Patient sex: M
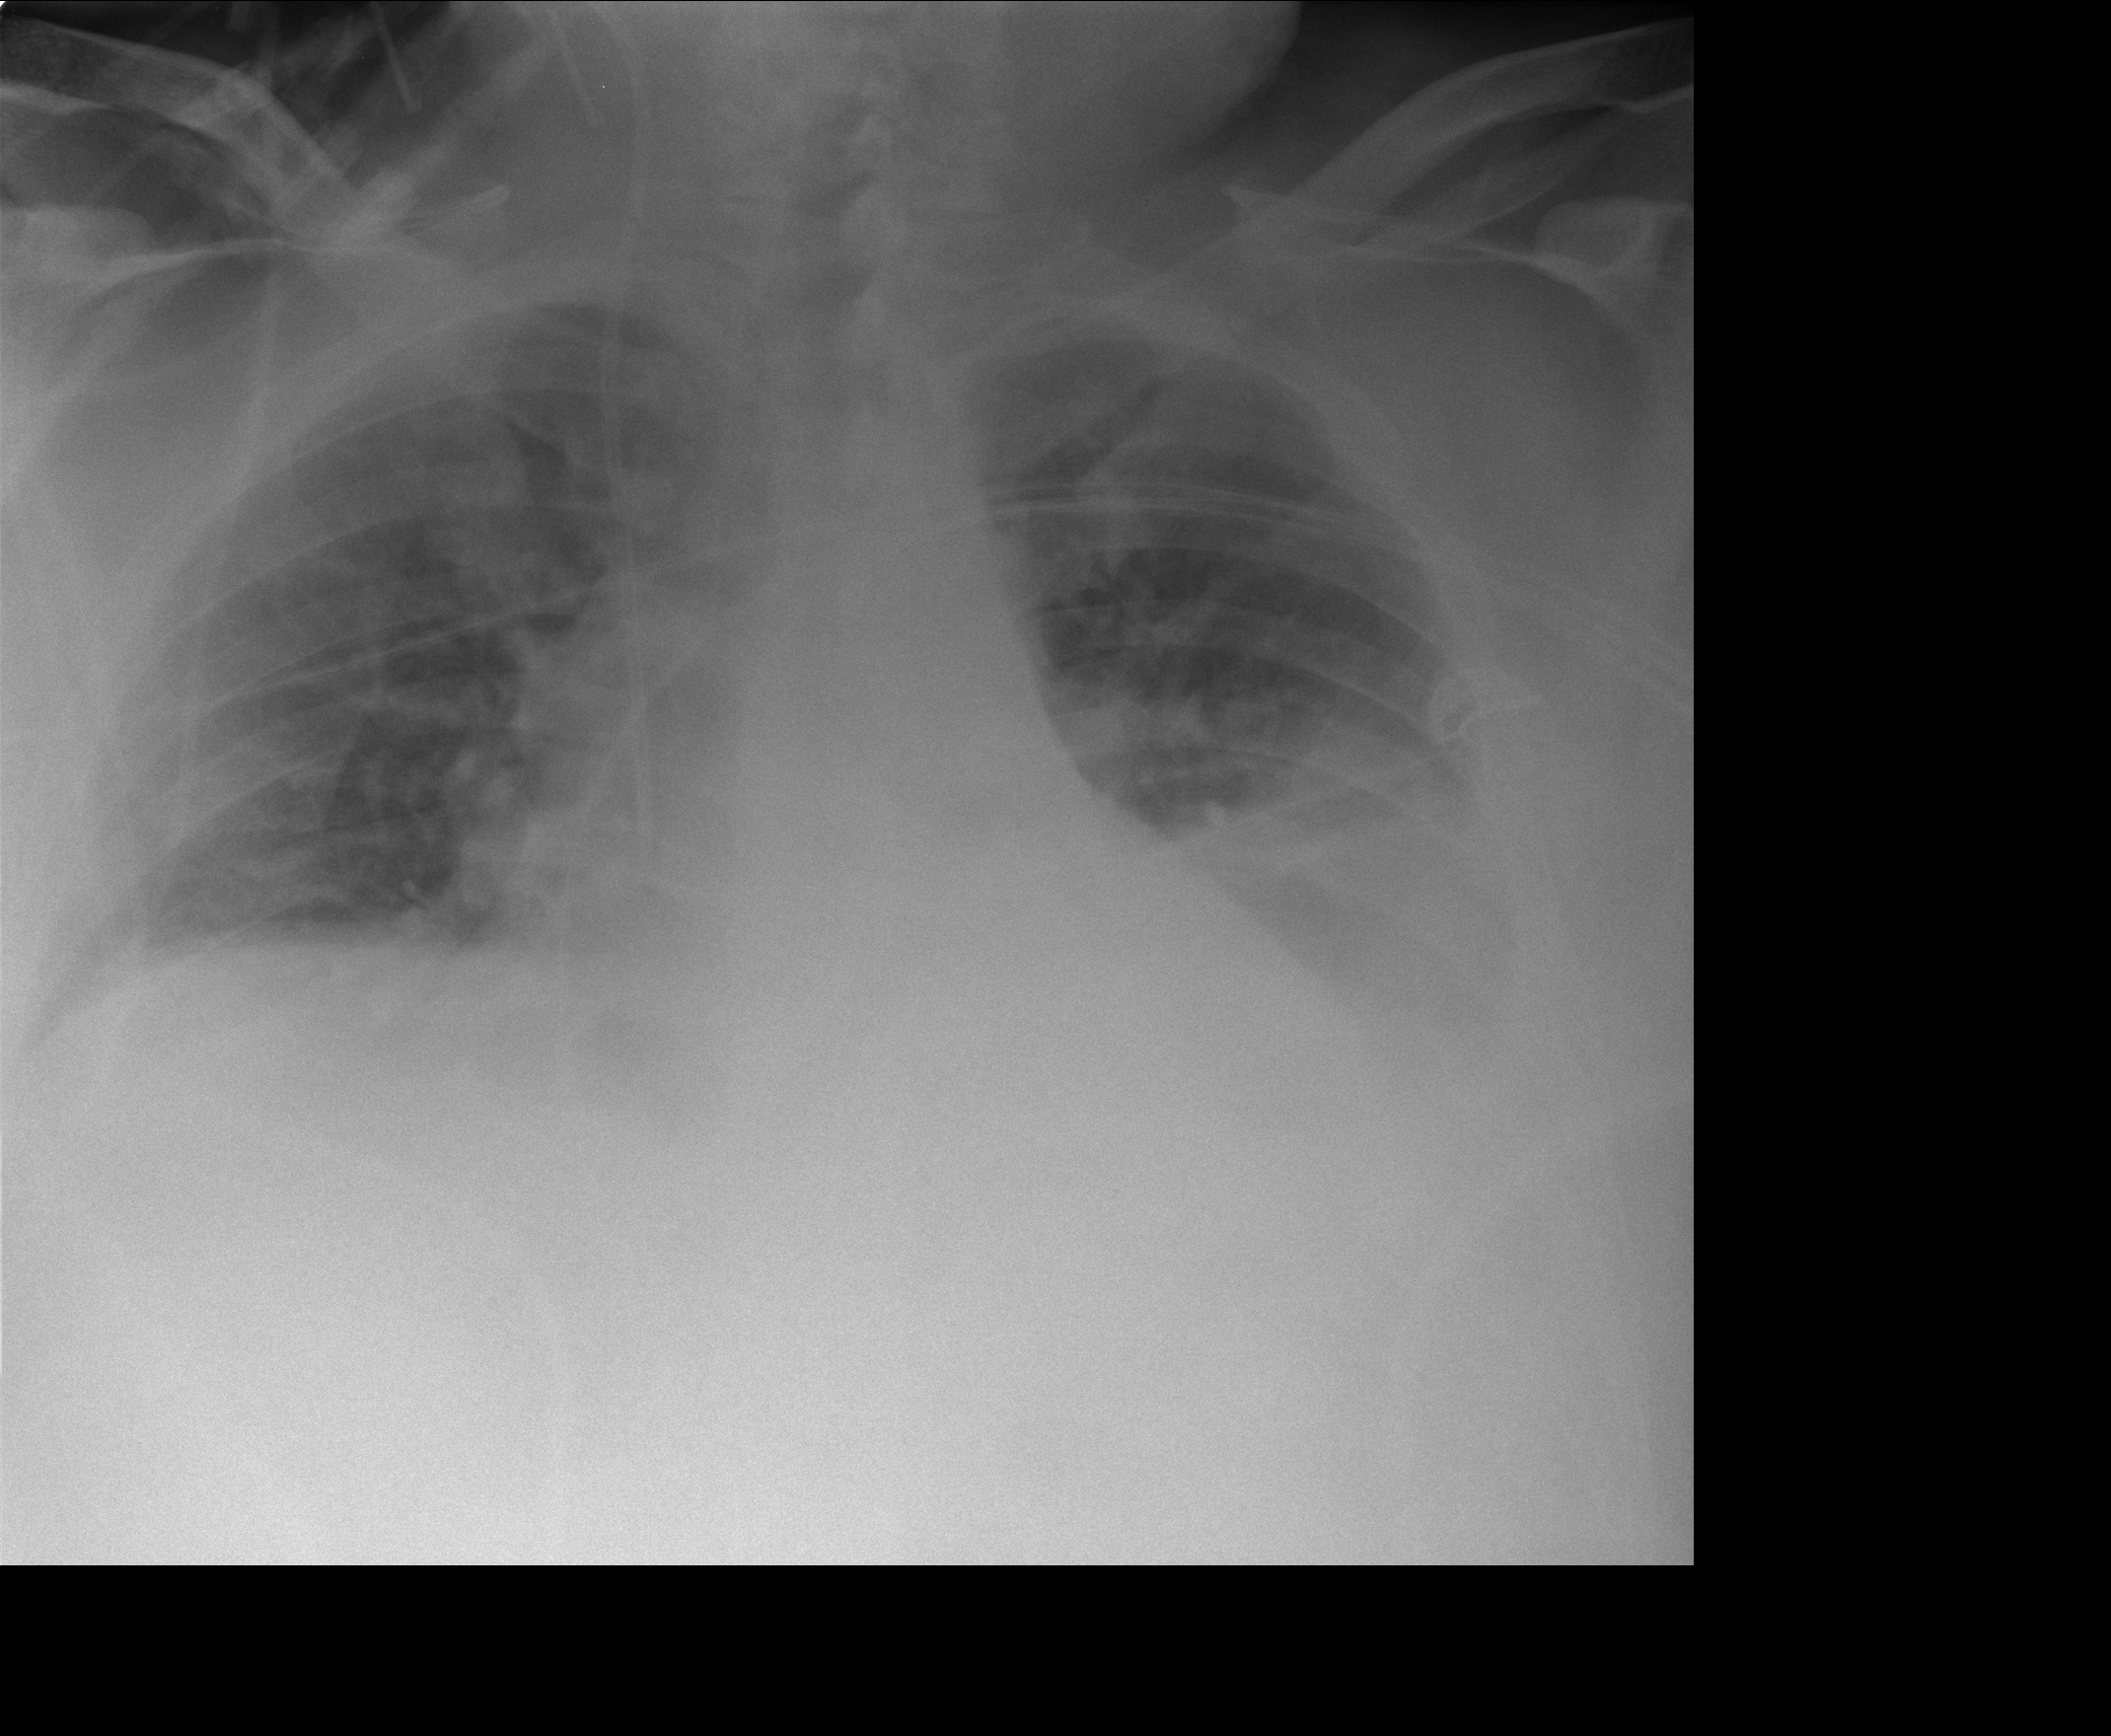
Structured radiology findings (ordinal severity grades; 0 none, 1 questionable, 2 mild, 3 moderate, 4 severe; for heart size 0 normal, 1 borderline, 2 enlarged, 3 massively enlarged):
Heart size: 2
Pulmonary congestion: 2
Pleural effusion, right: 0
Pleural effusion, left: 2
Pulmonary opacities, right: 0
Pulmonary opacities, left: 0
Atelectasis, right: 2
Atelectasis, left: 3